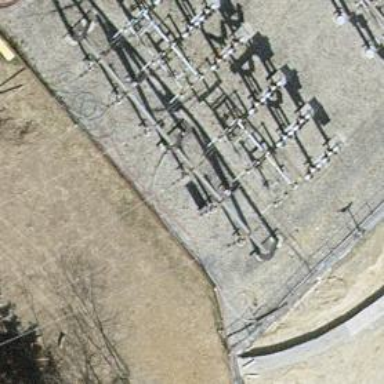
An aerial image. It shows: Three cables of power line.